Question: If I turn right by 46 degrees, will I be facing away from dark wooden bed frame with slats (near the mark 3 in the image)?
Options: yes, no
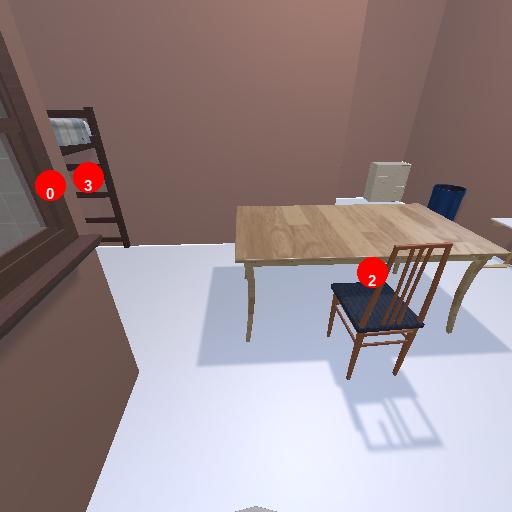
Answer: yes